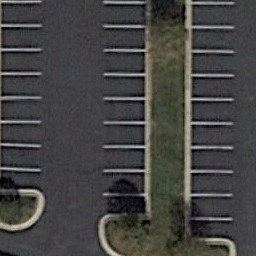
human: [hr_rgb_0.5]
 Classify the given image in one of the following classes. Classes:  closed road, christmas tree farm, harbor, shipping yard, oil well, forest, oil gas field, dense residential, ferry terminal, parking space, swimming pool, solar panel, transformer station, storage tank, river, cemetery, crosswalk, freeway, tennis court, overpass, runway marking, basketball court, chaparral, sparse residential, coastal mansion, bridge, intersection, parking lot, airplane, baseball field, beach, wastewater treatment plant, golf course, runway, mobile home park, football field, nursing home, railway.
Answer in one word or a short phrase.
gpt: parking space